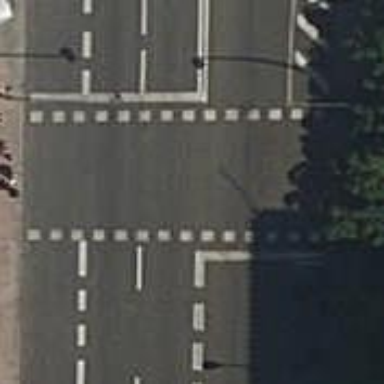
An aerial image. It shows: Crossing with traffic signals.